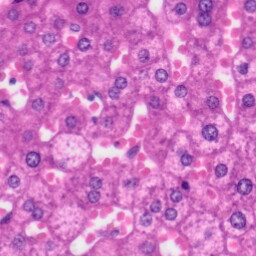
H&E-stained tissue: Liver